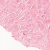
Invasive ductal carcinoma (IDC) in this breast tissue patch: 0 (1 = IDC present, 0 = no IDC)